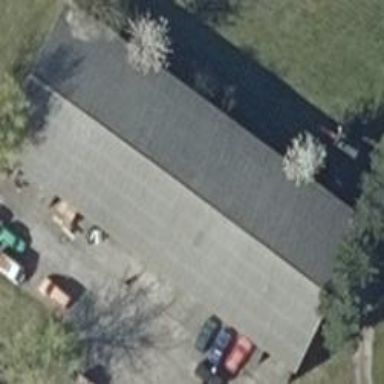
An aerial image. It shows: Gabled roof of grey-colored farm auxiliary building with its roof oriented along the structure.